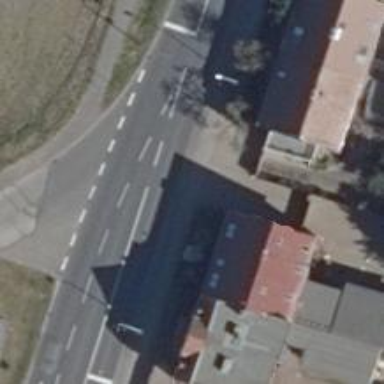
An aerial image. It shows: Road with traffic signals.